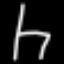
Label: chair